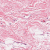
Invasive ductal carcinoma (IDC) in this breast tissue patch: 0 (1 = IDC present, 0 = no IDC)